Modality: CBCT
Slice 47 of 115
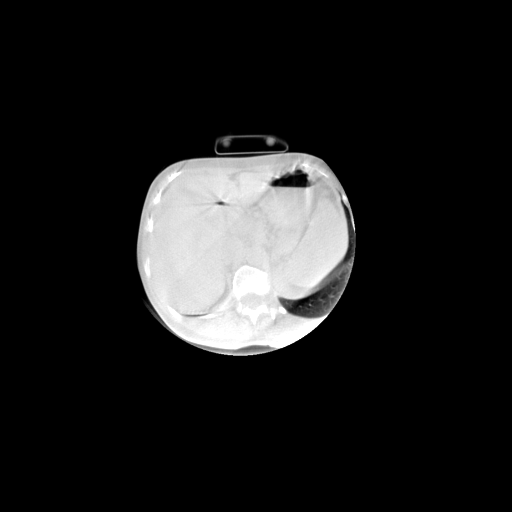